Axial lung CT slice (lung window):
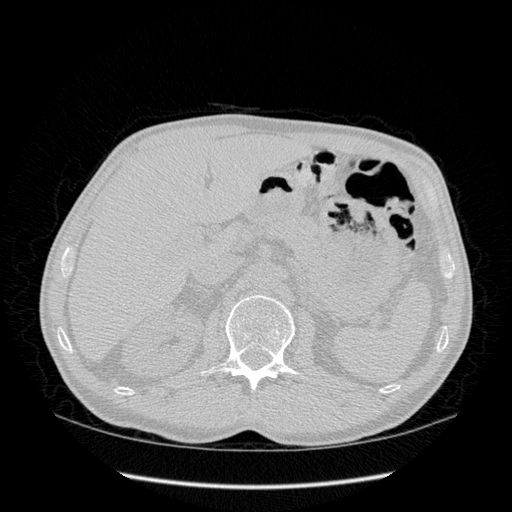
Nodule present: no